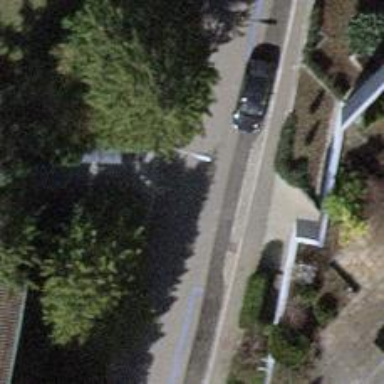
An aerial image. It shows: Paved footway with crossing.